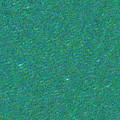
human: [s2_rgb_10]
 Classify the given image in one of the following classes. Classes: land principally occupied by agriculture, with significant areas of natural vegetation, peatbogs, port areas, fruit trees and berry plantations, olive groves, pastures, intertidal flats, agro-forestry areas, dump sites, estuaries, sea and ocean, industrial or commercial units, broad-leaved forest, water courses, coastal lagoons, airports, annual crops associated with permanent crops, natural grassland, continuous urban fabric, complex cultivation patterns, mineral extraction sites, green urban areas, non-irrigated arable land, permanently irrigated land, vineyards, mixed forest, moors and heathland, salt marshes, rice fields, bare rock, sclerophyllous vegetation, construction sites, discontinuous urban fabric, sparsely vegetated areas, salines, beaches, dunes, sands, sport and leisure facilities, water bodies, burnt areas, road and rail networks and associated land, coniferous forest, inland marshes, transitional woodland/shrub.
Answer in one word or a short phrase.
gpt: sea and ocean